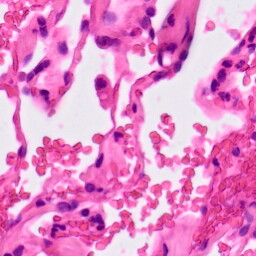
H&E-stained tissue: Lung